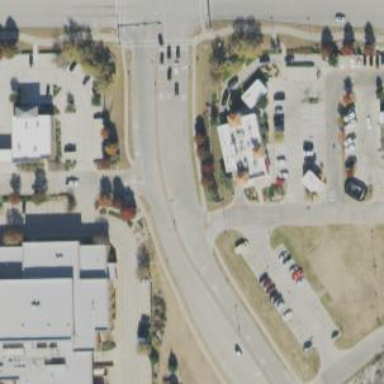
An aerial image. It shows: Tertiary road with separate sidewalks.